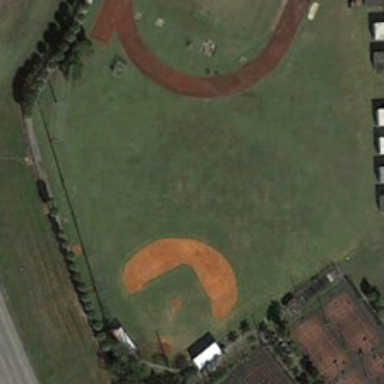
A baseball field is near some green trees and several basketball fields .